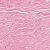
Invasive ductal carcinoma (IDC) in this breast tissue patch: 0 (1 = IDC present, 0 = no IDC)